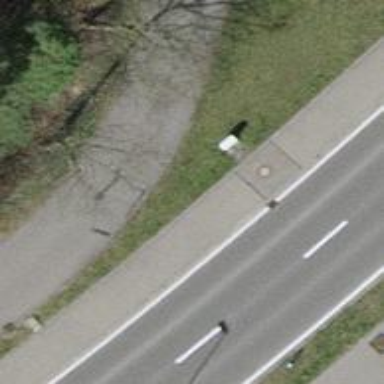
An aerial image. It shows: Street cabinet of man-made origin.